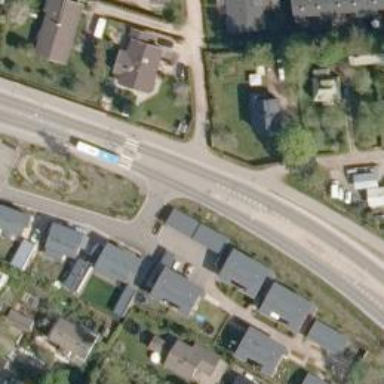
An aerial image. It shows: Road with "give way" sign.